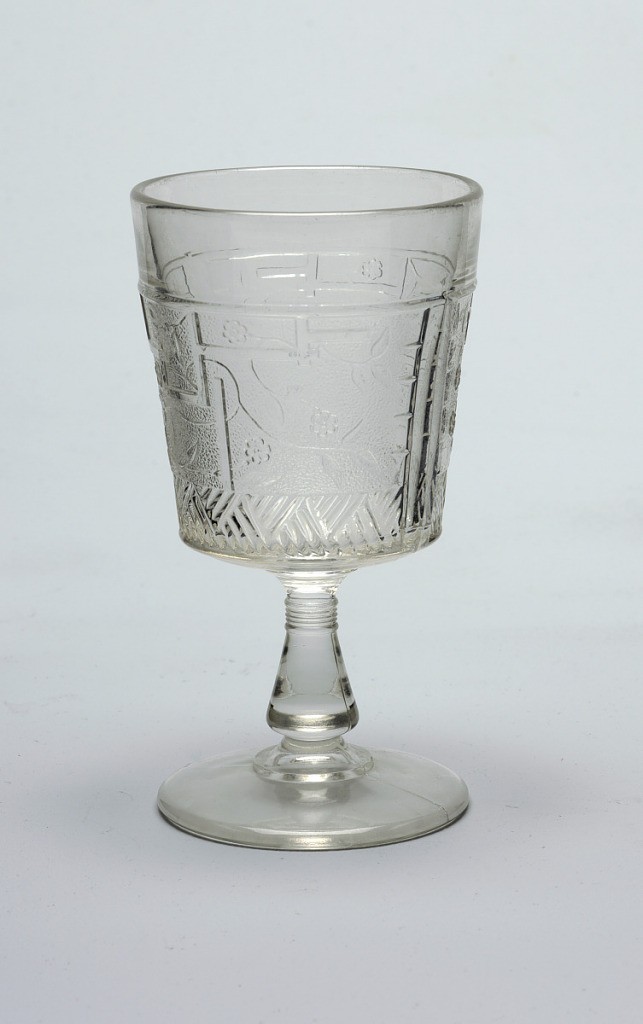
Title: Goblet
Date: ca. 1880
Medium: pressed glass
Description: Clear glass.   Tapering cylindrical cup on flaring conical stem on stepped circular foot.  Cup molded with Japanese-inspired decoration of fret work, flowers, and flowing stems and leaves on a pebble-textured ground above a broad band of hatched lines.